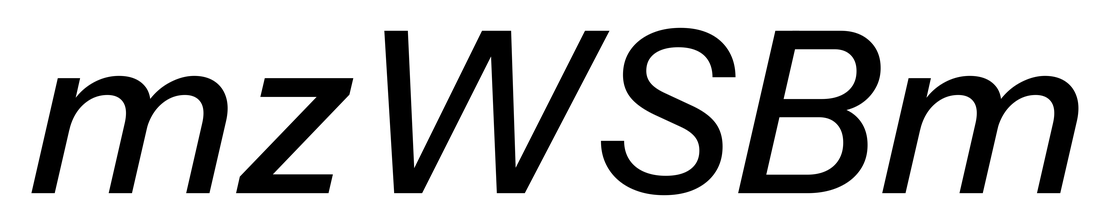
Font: InstrumentSans-Italic_Medium_Italic